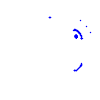
Particle: proton